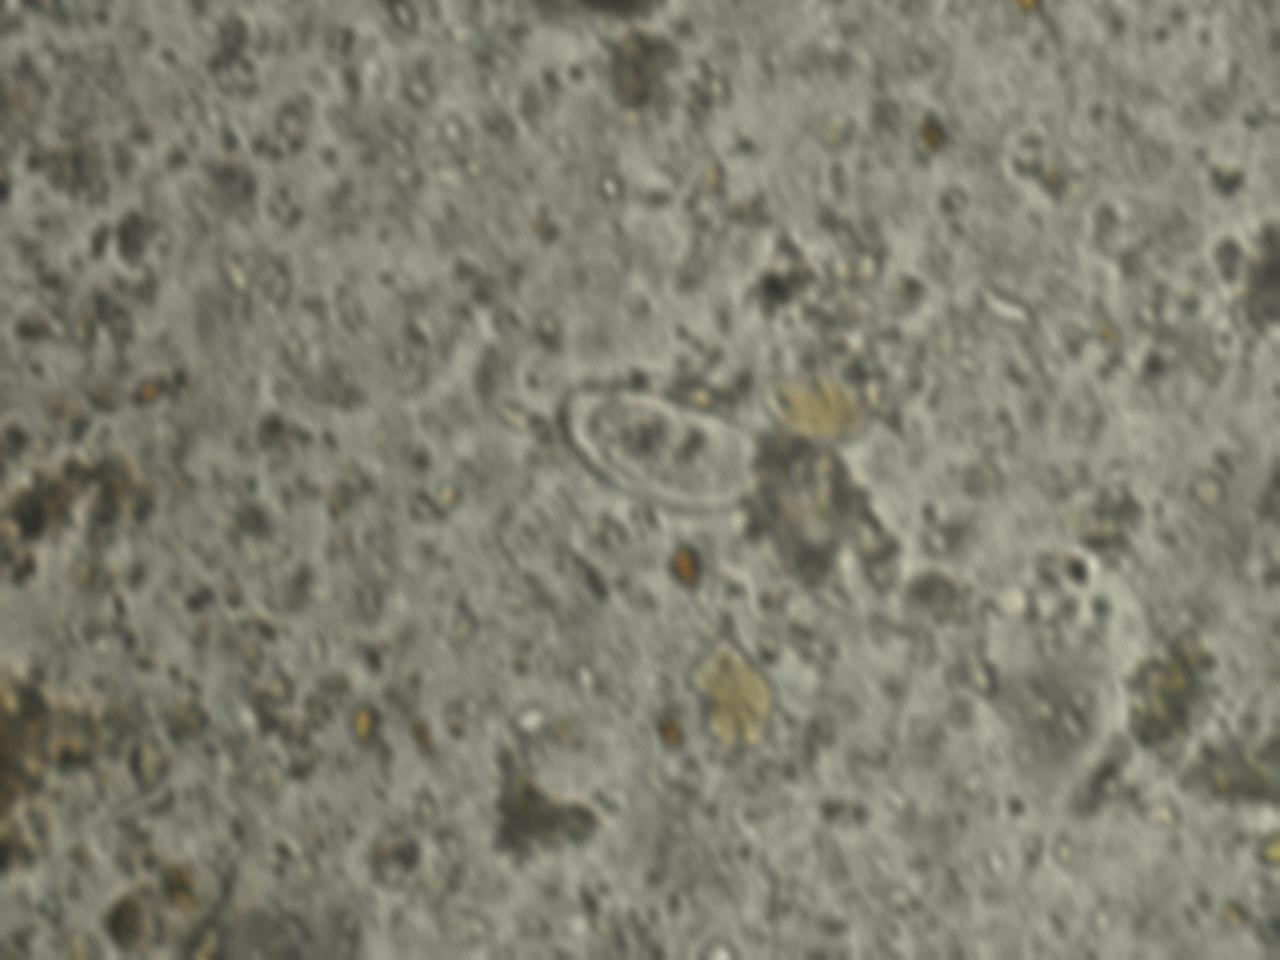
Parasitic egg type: Enterobius vermicularis